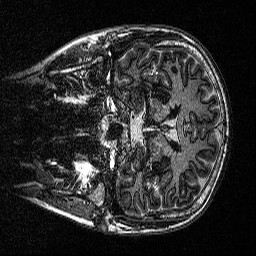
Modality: MP2RAGE
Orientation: coronal
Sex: female
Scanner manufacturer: siemens
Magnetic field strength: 3 T
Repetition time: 5 s
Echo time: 0.00292 s